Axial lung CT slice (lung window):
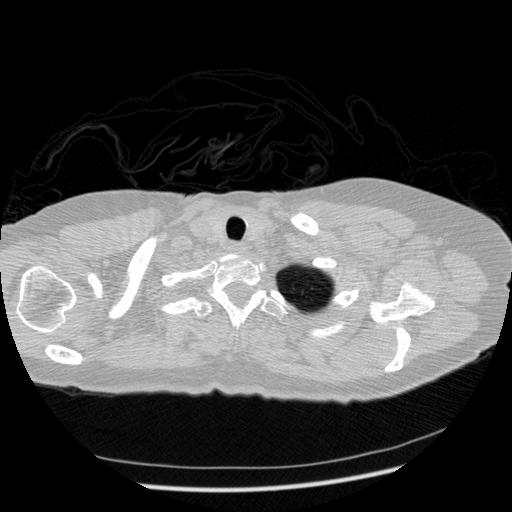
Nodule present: no